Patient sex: F
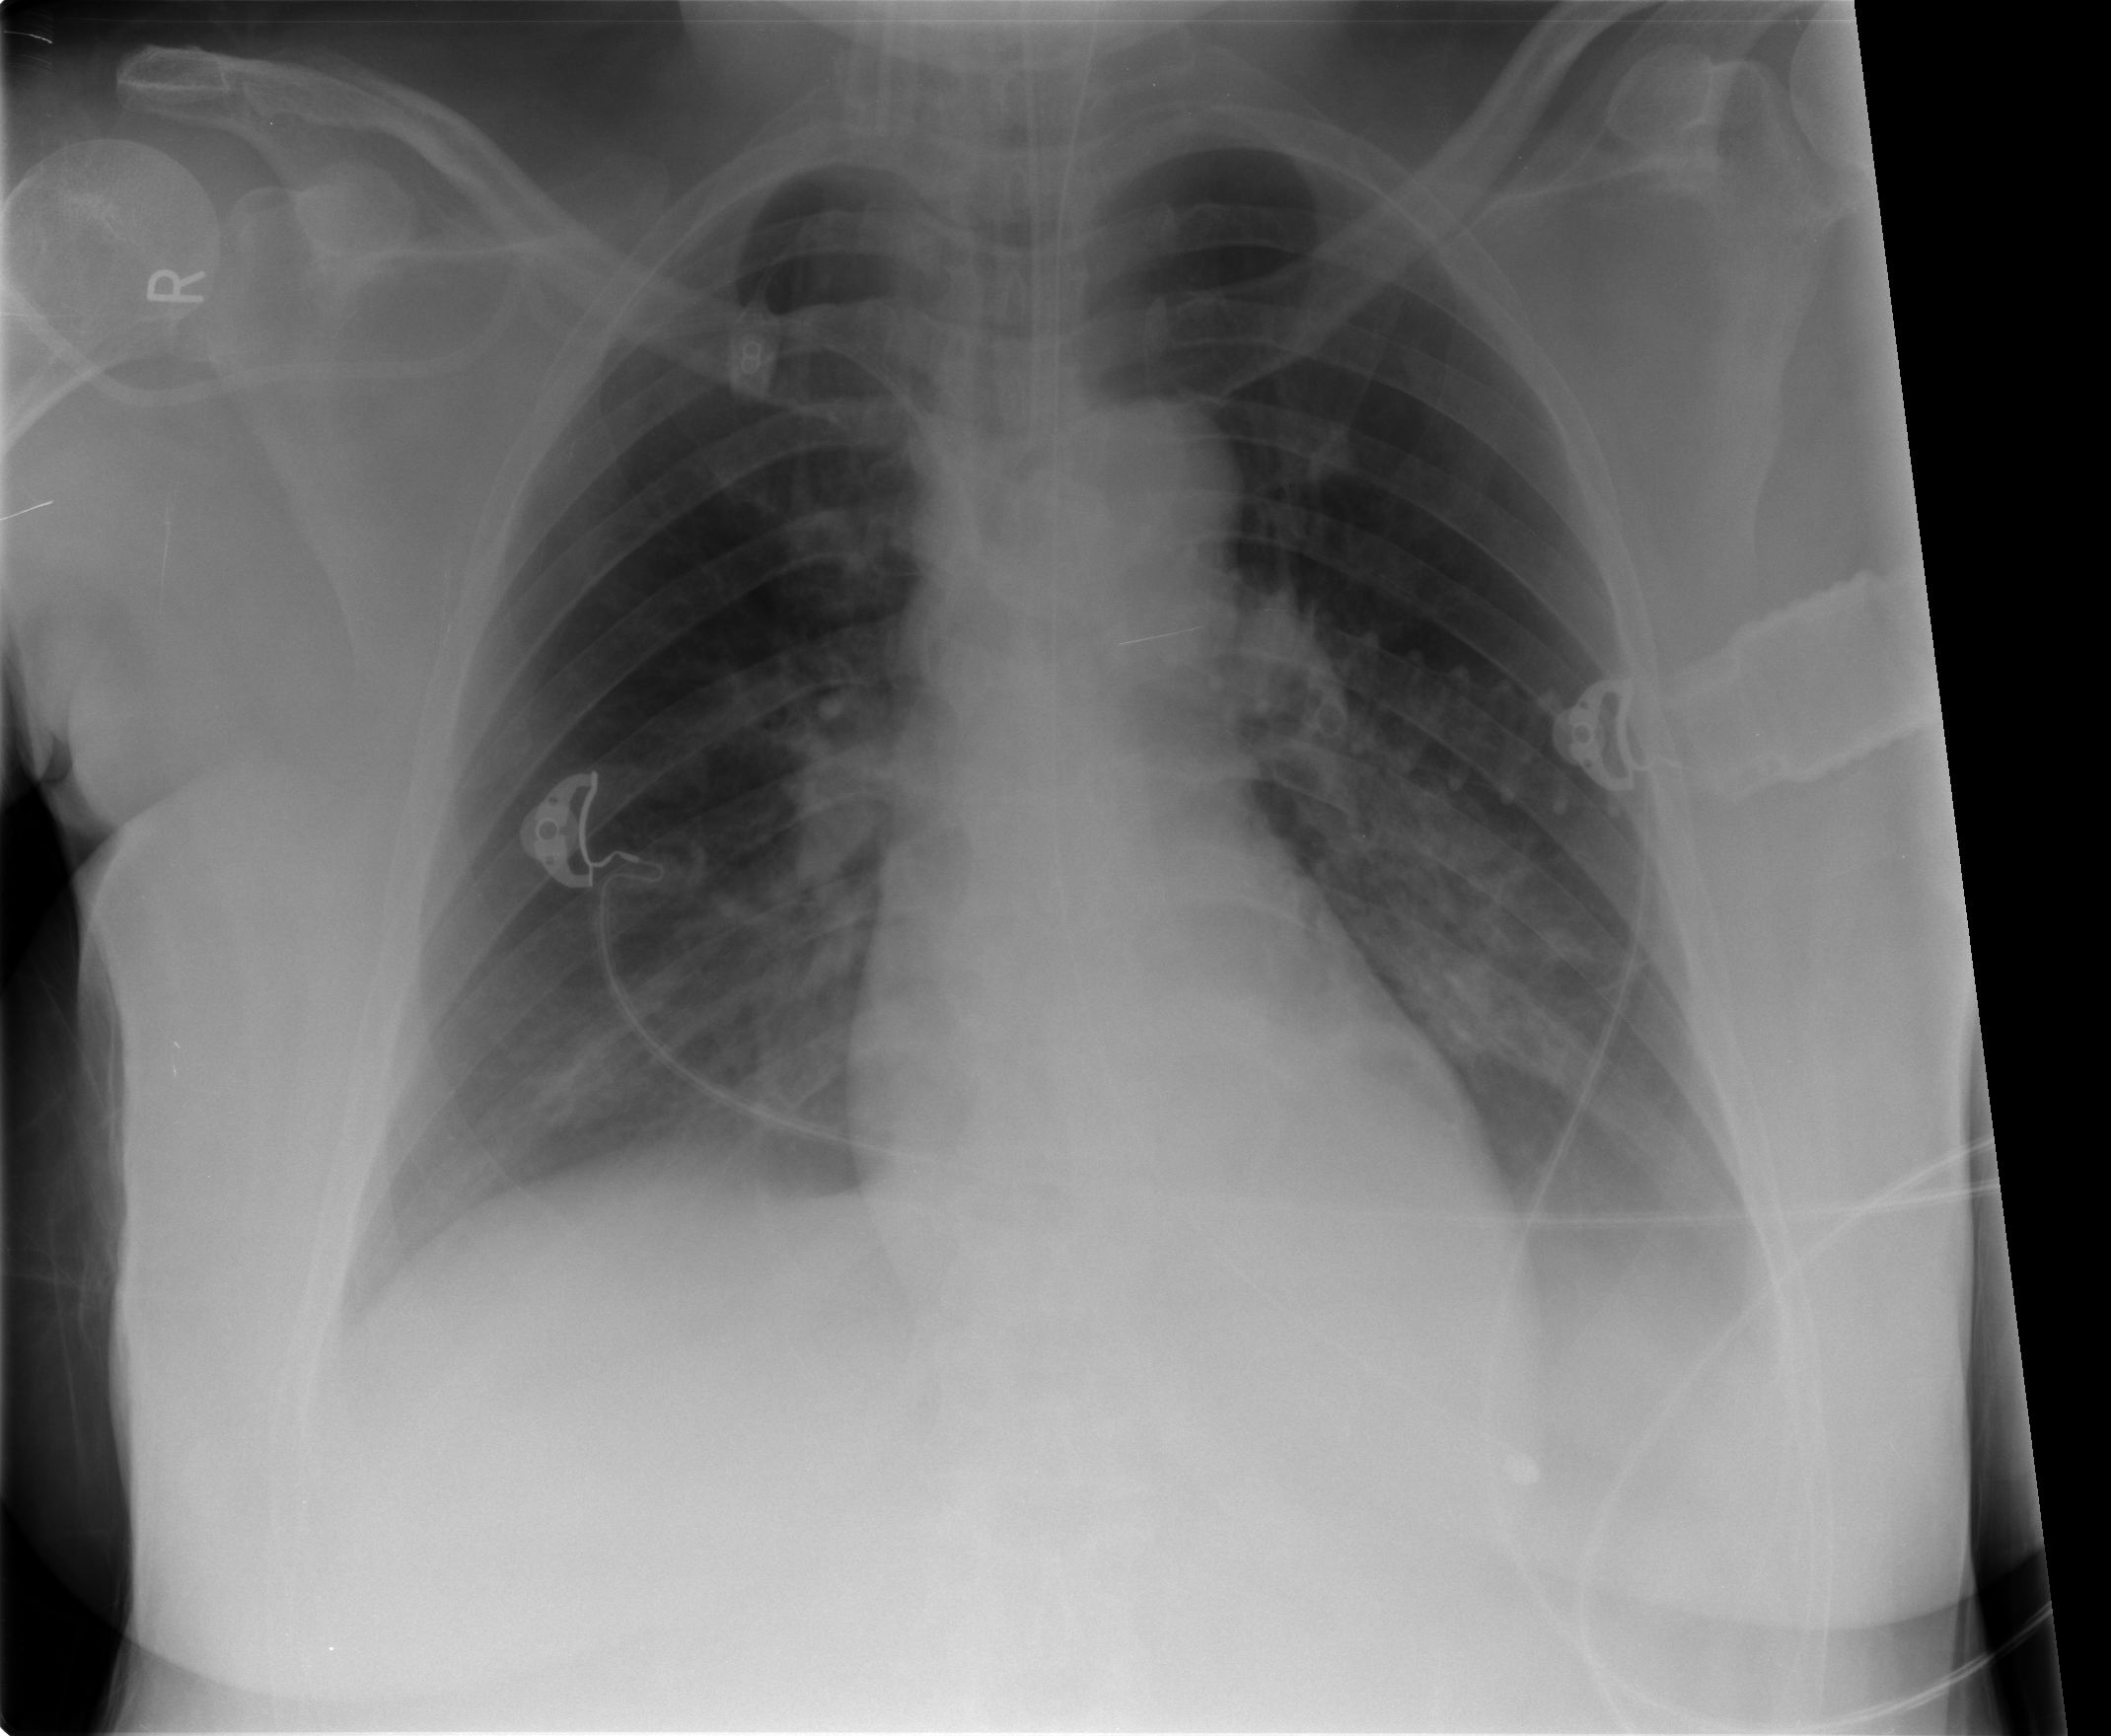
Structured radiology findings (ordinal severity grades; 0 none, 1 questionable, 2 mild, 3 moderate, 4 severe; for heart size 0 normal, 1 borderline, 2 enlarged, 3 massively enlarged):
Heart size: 0
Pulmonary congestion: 0
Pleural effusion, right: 0
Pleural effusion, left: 2
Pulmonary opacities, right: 0
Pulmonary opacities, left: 2
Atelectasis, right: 0
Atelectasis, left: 1